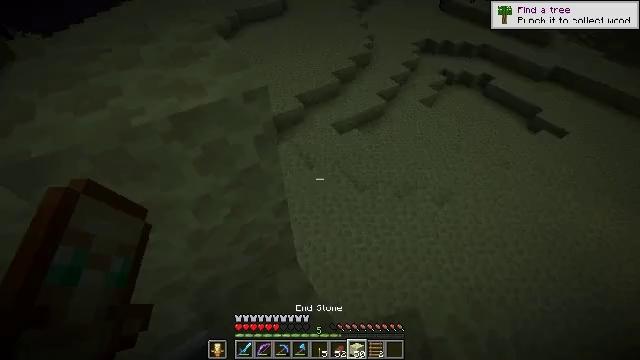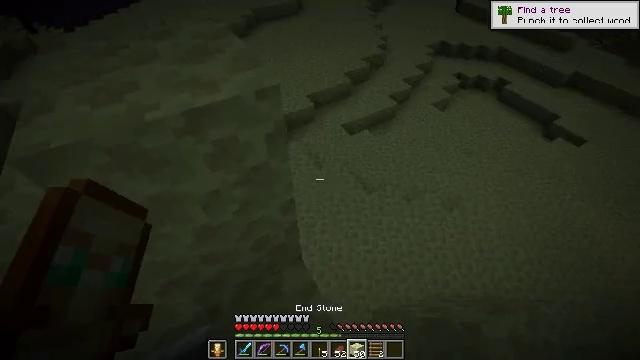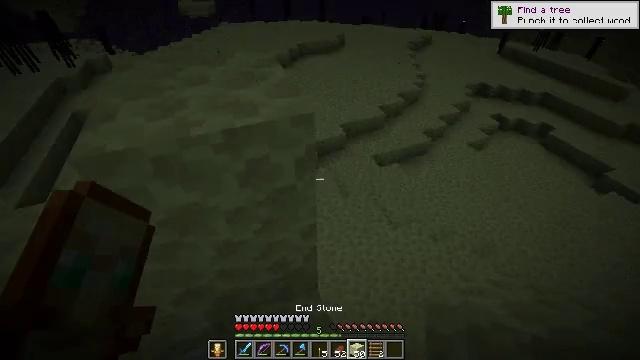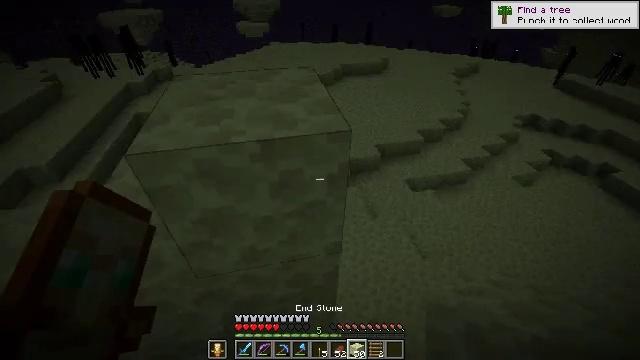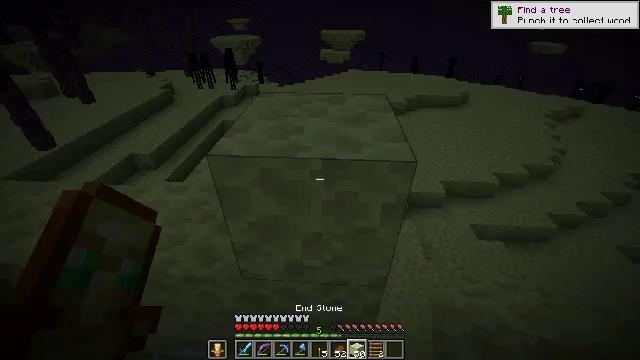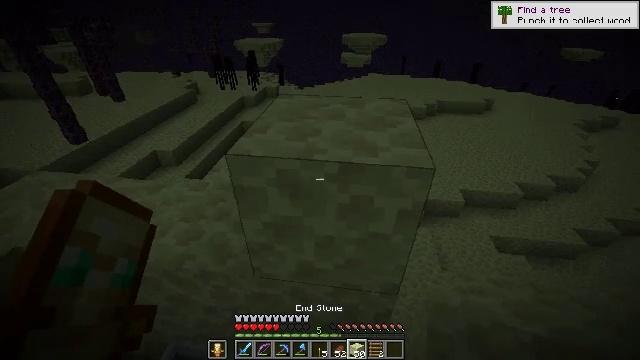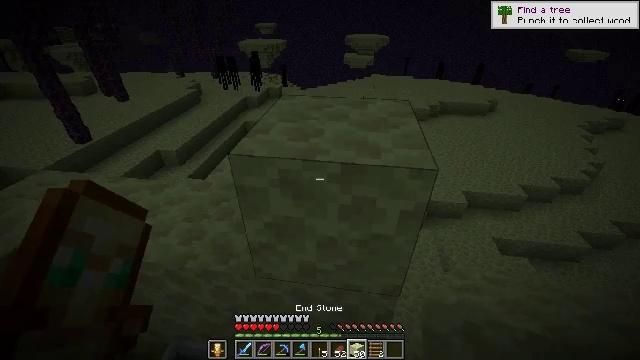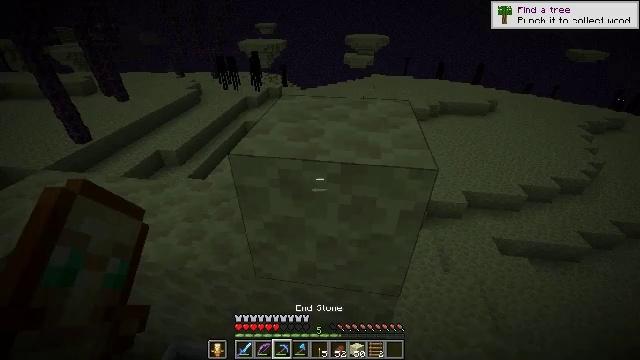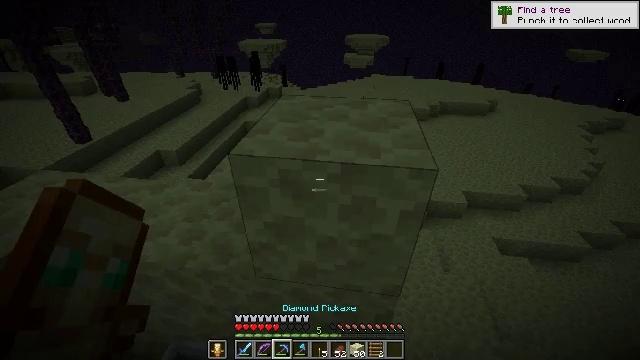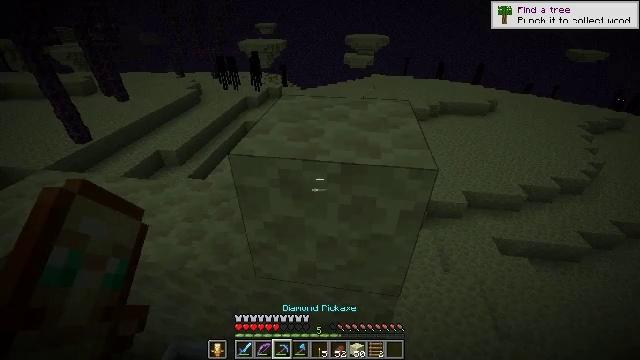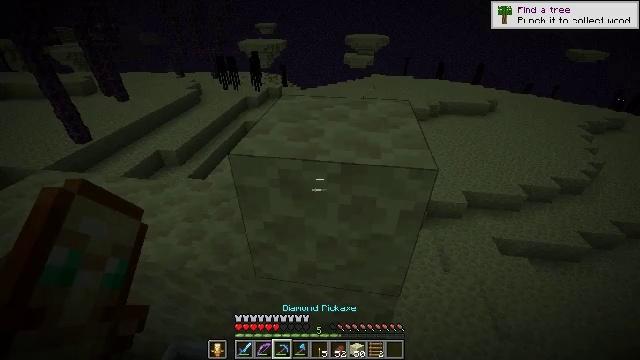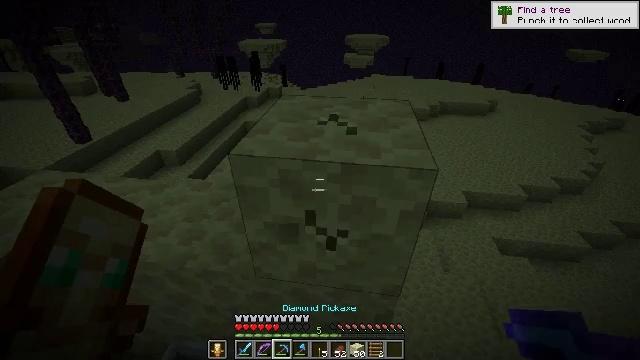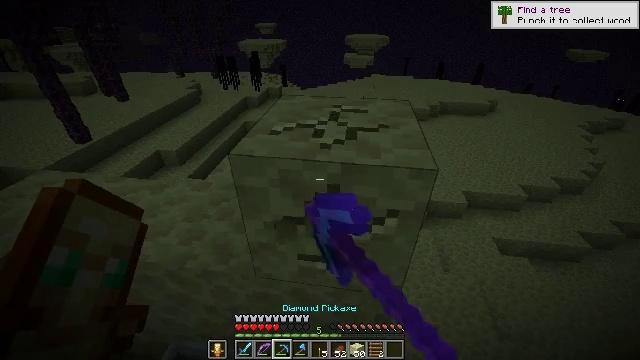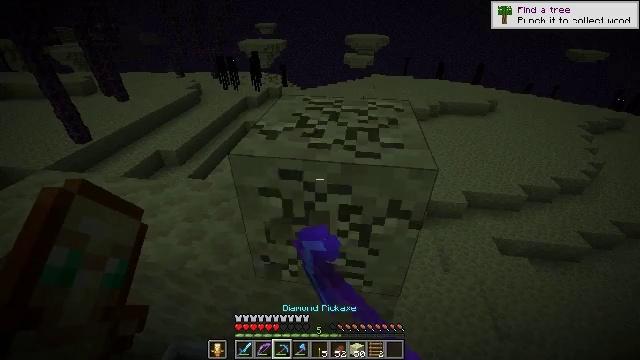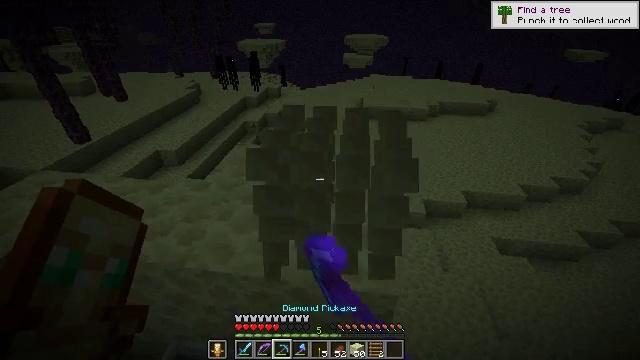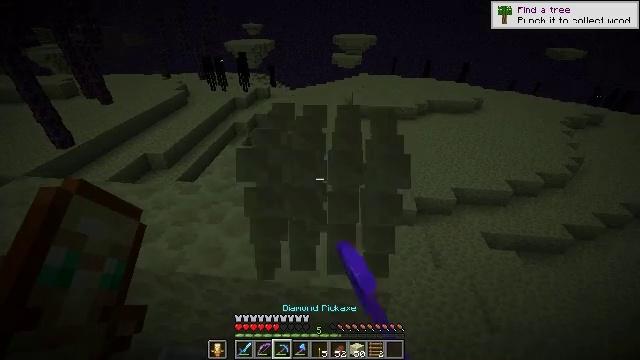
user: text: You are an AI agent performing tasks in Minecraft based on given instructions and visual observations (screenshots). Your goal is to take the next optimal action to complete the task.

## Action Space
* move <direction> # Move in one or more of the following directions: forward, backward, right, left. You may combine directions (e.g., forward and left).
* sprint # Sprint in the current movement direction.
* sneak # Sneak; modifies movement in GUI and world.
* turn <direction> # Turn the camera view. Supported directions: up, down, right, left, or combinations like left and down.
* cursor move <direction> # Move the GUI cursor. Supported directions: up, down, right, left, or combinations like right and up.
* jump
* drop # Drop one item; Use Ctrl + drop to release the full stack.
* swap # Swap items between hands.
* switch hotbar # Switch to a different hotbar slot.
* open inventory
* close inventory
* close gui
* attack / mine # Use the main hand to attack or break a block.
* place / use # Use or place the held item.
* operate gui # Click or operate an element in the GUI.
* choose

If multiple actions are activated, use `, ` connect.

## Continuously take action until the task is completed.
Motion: motion action
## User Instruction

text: Break some end stone blocks.
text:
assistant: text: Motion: turn left, use / place
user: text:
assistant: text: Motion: turn left and up, use / place
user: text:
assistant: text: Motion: turn left and up
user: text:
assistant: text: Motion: turn left and up
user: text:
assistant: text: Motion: turn left
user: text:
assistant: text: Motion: no_op
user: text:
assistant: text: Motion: switch to hotbar 3
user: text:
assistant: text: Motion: switch to hotbar 3
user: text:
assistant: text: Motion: switch to hotbar 3
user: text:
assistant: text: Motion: switch to hotbar 3
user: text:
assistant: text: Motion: attack / mine
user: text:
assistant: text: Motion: attack / mine
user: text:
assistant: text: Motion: attack / mine
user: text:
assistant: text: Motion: attack / mine
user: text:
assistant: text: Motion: turn right, attack / mine
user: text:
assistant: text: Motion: attack / mine
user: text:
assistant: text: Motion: attack / mine
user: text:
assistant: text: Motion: move forward
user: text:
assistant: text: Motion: move forward, turn left and down, jump
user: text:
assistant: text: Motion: move forward, turn left and down, jump
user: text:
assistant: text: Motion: move forward, turn left and down, jump
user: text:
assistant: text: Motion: move forward, jump
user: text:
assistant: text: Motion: move forward, turn down, jump
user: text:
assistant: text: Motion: move forward, turn down
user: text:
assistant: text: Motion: move forward, turn left and down
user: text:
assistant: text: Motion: move forward, turn left and down
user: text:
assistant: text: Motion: turn left and down
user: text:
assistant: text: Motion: no_op
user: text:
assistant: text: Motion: turn left
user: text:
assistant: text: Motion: turn left